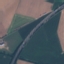
Land use / land cover: Highway